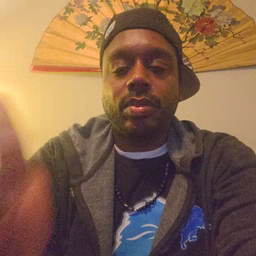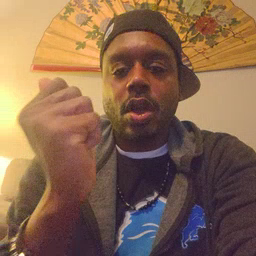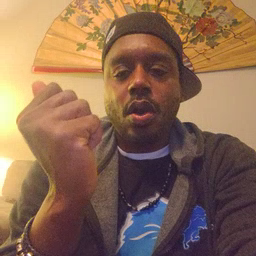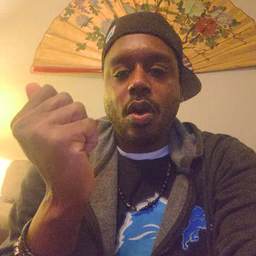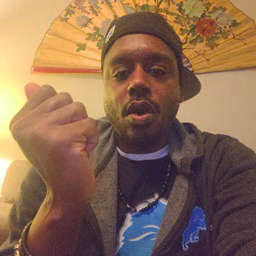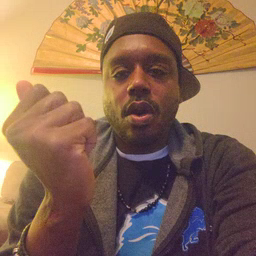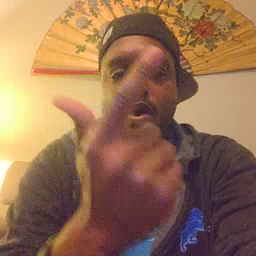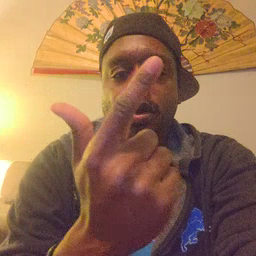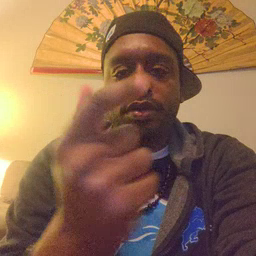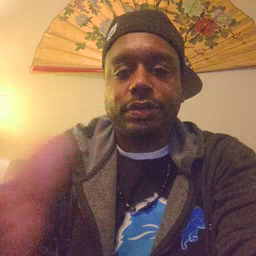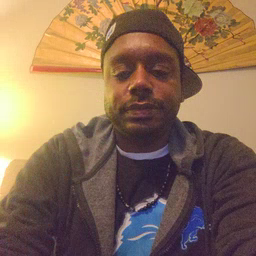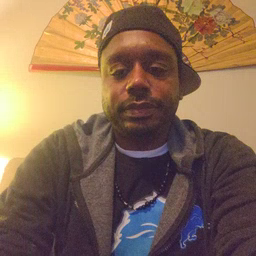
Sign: all